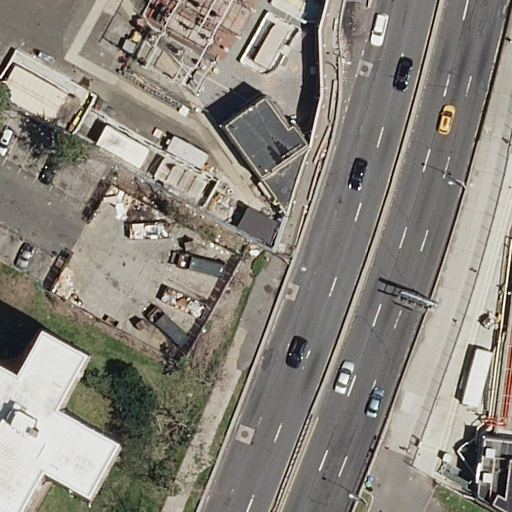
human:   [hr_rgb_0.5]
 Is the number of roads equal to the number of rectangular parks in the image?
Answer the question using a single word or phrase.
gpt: no

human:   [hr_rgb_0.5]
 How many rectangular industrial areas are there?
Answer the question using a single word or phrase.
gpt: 0

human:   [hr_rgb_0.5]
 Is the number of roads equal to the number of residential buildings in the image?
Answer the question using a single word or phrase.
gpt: no

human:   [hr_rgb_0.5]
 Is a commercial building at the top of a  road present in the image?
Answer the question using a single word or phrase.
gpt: no

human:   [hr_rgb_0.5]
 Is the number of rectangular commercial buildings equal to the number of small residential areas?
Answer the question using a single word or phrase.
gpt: yes

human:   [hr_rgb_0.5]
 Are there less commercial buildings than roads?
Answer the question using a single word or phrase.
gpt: yes

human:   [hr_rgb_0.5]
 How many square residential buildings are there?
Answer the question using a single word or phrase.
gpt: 0

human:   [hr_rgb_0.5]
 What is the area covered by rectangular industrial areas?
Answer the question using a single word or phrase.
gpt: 0m2

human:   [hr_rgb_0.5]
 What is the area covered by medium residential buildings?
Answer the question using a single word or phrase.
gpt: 667m2

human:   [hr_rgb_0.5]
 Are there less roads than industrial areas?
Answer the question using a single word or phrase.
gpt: no

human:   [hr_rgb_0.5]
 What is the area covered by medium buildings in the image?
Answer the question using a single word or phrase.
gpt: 667m2

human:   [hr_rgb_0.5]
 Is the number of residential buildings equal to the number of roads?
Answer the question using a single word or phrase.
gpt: no

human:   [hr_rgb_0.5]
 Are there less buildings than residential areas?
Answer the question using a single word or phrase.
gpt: no

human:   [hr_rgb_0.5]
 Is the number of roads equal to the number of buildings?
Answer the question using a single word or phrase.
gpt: no

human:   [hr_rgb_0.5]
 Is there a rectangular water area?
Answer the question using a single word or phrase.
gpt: no

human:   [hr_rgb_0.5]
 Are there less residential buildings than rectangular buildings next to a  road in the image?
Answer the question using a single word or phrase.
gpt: no

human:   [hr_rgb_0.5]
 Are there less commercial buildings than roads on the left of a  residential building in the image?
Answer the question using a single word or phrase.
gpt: yes

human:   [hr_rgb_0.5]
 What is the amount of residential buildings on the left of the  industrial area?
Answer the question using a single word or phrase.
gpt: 0

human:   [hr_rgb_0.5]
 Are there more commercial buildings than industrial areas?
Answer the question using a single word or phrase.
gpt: no

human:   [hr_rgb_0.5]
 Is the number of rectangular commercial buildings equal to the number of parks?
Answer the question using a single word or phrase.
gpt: no

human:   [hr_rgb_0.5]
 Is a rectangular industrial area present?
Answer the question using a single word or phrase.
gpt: no

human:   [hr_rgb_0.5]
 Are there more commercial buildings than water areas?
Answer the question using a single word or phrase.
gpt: no

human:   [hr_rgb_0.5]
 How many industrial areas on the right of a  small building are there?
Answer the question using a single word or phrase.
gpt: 0

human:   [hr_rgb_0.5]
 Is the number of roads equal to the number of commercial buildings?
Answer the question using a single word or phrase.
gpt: no

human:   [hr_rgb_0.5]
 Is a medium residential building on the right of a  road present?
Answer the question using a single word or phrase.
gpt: yes

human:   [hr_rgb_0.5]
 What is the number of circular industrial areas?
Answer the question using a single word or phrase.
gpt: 0

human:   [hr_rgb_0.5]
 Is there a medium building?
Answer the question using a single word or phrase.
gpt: yes

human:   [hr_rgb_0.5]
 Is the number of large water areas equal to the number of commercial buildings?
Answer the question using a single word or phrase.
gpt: yes

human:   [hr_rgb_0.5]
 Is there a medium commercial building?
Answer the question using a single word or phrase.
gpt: no

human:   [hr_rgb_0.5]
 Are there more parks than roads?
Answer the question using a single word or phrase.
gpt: no

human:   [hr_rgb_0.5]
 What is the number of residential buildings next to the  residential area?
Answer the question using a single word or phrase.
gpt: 4

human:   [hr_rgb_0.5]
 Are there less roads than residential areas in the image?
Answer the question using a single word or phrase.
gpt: no

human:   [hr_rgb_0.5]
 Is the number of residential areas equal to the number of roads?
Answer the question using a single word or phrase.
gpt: no

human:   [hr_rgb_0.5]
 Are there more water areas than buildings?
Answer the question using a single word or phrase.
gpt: no

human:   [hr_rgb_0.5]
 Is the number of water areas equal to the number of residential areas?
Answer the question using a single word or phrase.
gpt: no

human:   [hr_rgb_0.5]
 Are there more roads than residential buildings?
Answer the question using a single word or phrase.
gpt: yes